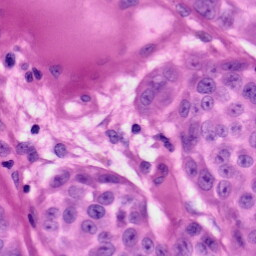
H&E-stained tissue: Skin